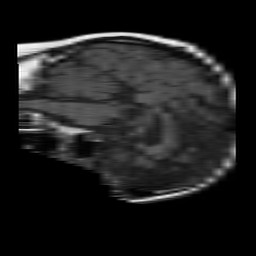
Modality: T1w
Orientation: sagittal
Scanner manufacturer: philips
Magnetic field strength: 1.5 T
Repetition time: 0.5456 s
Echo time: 0.011 s